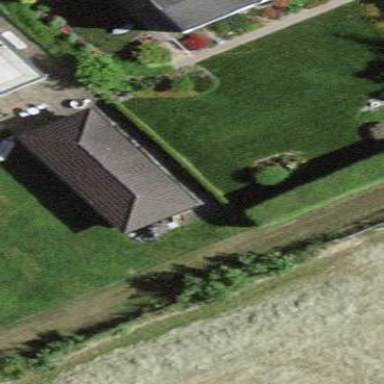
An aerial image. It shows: Shed.